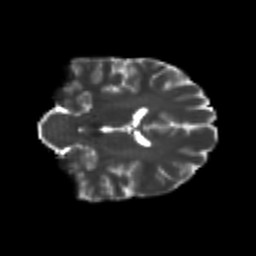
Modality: T2w
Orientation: coronal
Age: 20
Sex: female
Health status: healthy
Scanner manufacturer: philips
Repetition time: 7.388 s
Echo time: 0.08599 s